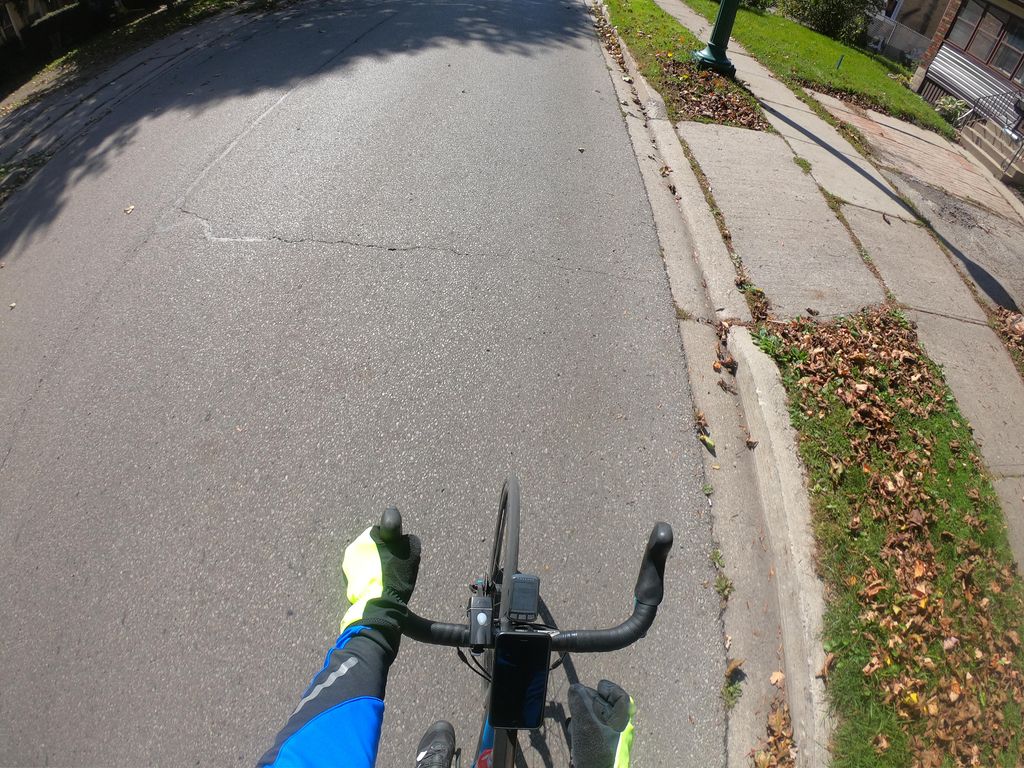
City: kitchener-waterloo